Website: home-depot
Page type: billing-address
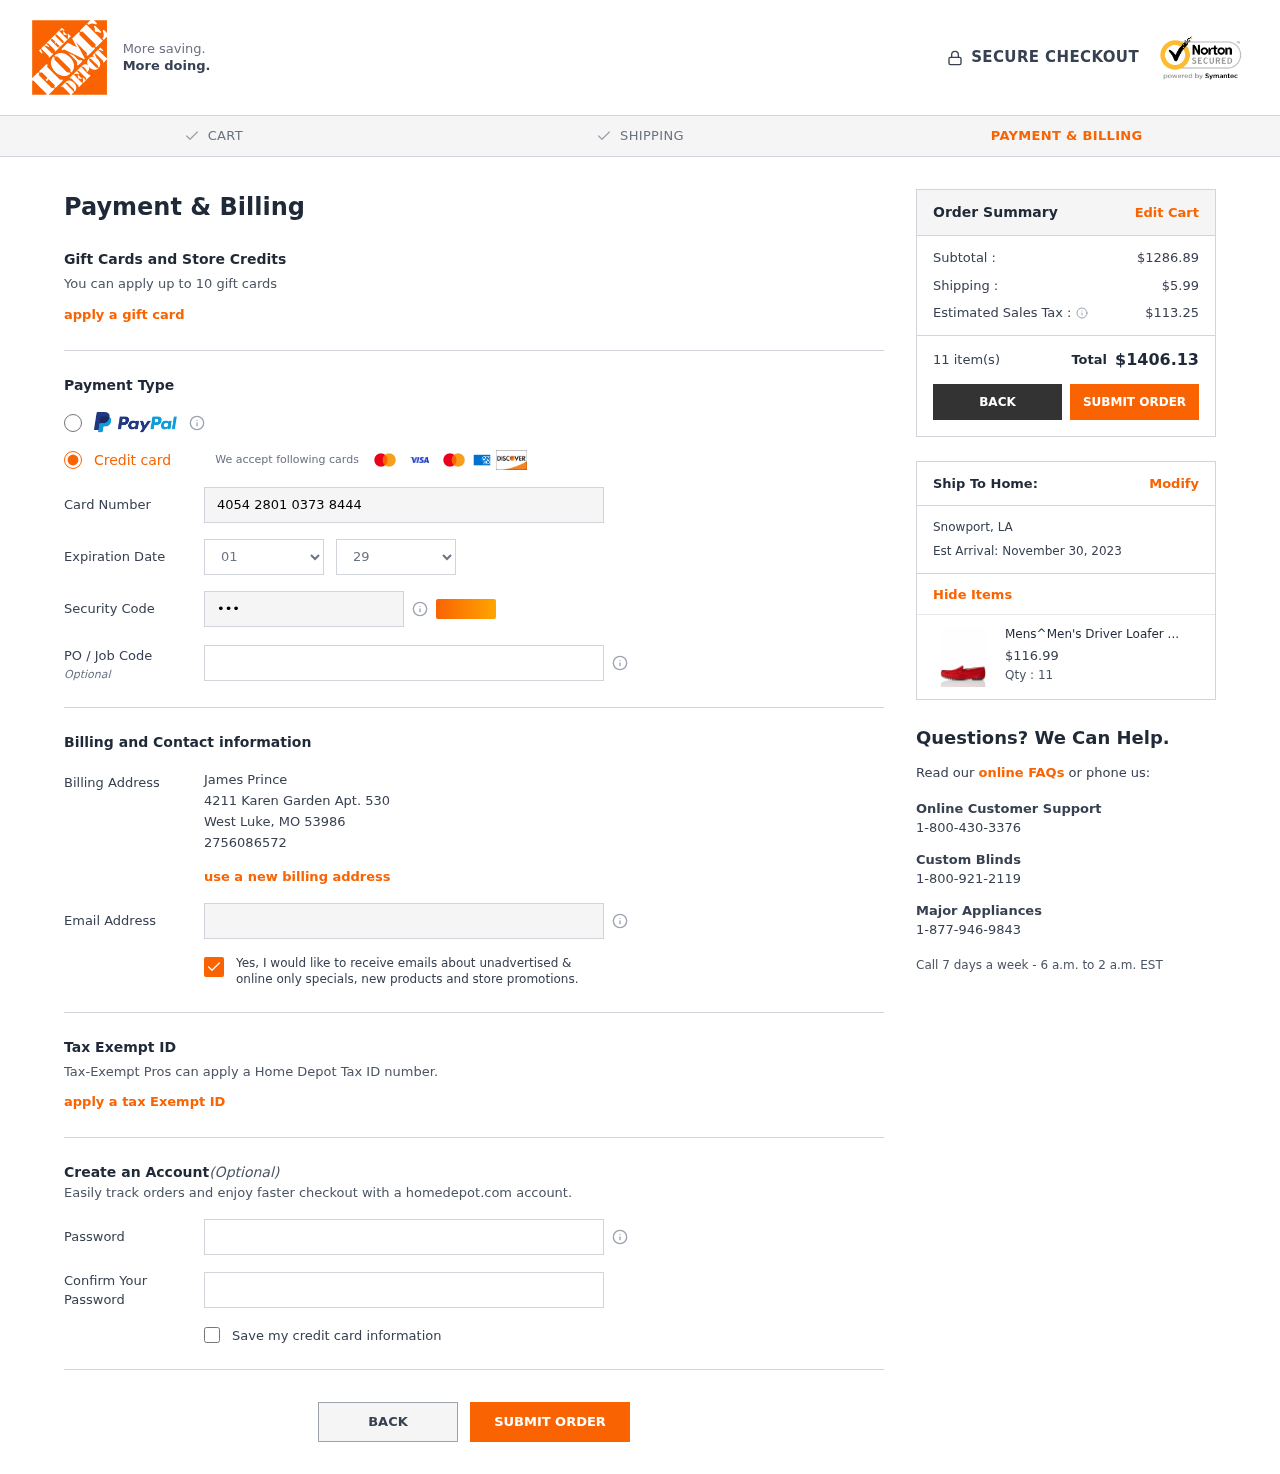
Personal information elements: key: PII_CARD_CVV
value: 313
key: PII_CARD_EXPIRY_MONTH
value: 01
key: PII_CARD_EXPIRY_YEAR
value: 29
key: PII_CARD_NUMBER
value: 4054 2801 0373 8444
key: PII_CITY
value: West Luke
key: PII_CITY2
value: Snowport
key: PII_EMAIL
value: jamesprince@yahoo.com
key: PII_FULLNAME
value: James Prince
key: PII_PHONE
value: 2756086572
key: PII_POSTCODE
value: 53986
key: PII_STATE_ABBR
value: MO
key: PII_STATE_ABBR2
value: LA
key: PII_STREET
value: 4211 Karen Garden Apt. 530
Product elements: key: PRODUCT1_NAME
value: Mens^Men's Driver Loafer Moccasin, Red Suede, 8 US
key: PRODUCT1_PRICE
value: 116.99
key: PRODUCT1_QUANTITY
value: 11
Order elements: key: ORDER_SUBTOTAL
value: $1286.89
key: ORDER_SHIPPING_COST
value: $5.99
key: ORDER_TAX
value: $113.25
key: ORDER_NUM_ITEMS
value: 11 item(s)
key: ORDER_TOTAL
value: $1406.13
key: ORDER_DELIVERY_DATE
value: Est Arrival: November 30, 2023